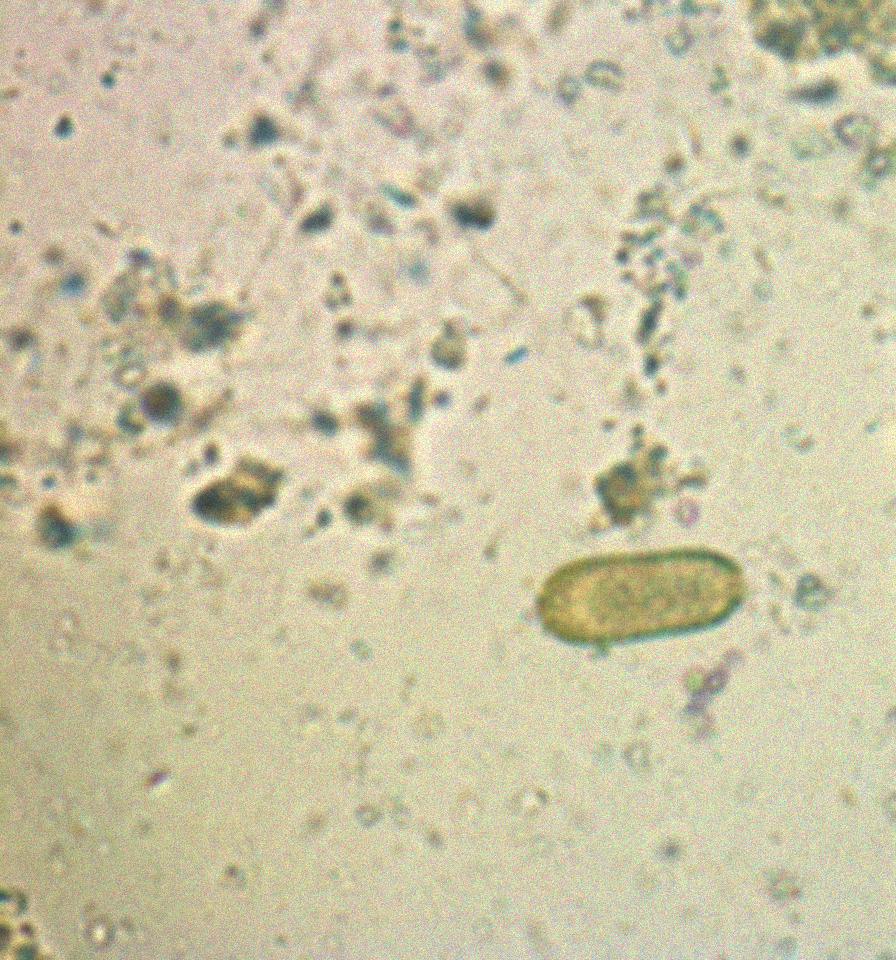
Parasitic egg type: Capillaria philippinensis